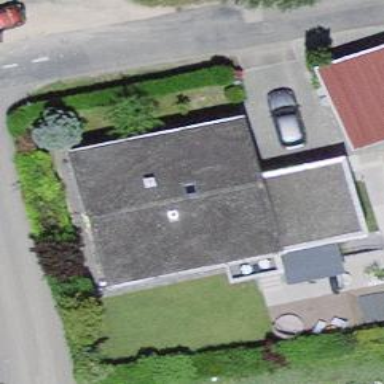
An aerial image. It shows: Residential building.